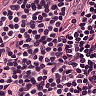
Metastatic tissue present: no